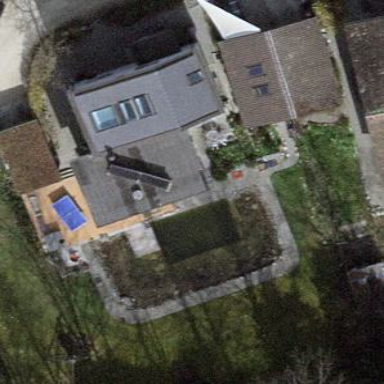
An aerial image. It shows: Garden enclosed by fence.